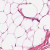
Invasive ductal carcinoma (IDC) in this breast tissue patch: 0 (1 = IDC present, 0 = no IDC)